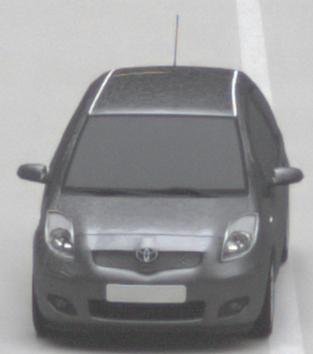
Make: Toyota
Model: Yaris 1.0
Detailed model: Yaris (XP13)
Model produced from: 2011/10
Model produced until: 2014/08
Doors: 3
Color: gray
Road condition: dry road
Daytime: midday
Contrast: medium contrast